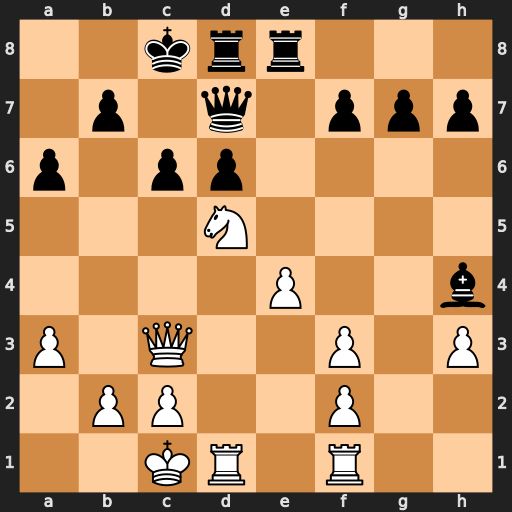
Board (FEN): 2krr3/1p1q1ppp/p1pp4/3N4/4P2b/P1Q2P1P/1PP2P2/2KR1R2
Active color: w
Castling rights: -
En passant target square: -
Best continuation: Nb6+ Kc7 Nxd7